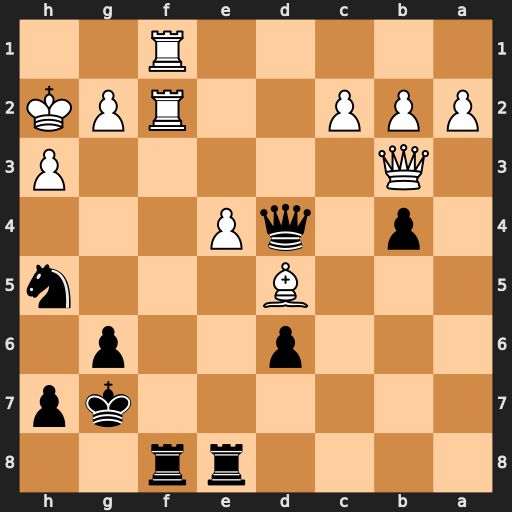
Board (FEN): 4rr2/6kp/3p2p1/3B3n/1p1qP3/1Q5P/PPP2RPK/5R2
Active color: b
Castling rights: -
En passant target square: -
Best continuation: Rxf2 Rxf2 Qxf2